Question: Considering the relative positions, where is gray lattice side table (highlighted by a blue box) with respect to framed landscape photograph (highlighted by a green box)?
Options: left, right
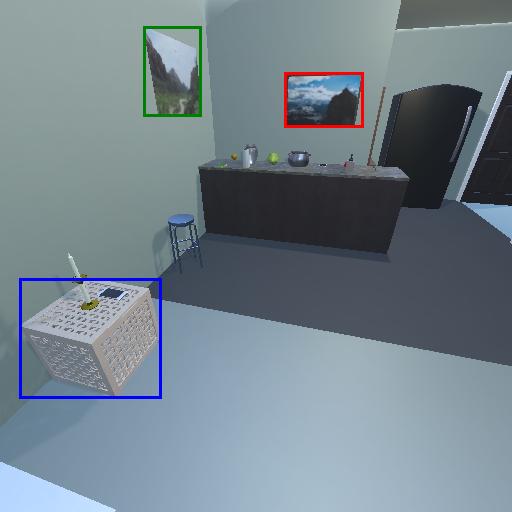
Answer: left